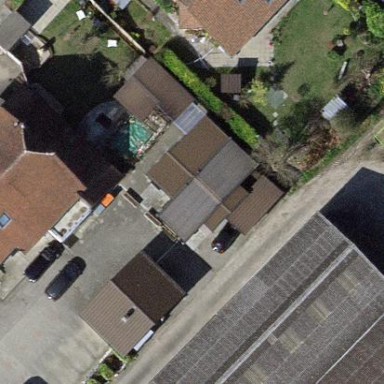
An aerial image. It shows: Shed building.